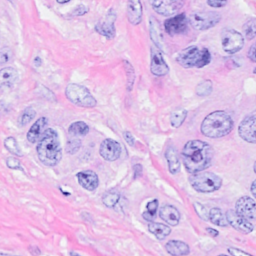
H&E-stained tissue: Breast